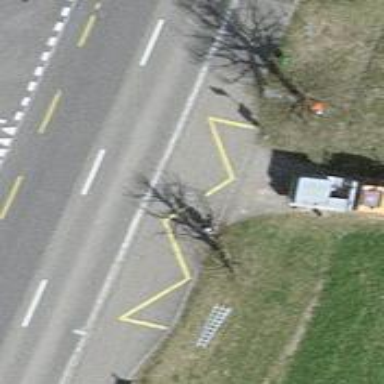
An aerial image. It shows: Bus stop with platform for public transport.